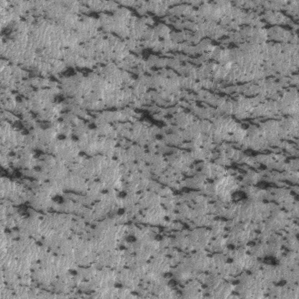
Label: frost